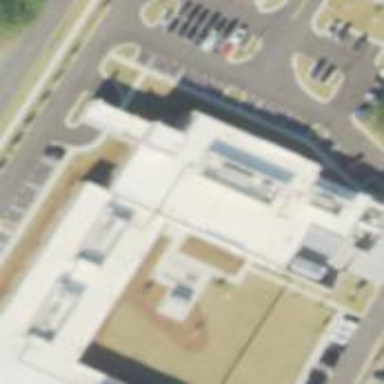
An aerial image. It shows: Hospital.